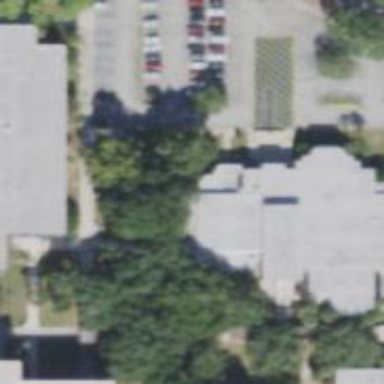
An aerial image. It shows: College building.